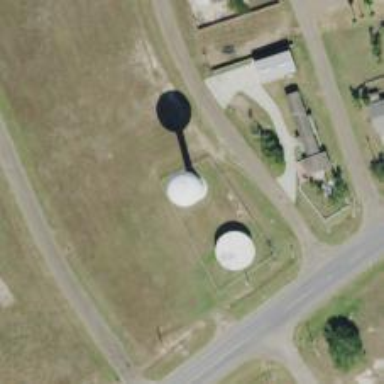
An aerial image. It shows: Water tower that is man-made.